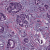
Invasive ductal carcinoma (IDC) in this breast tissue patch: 1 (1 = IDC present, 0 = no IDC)